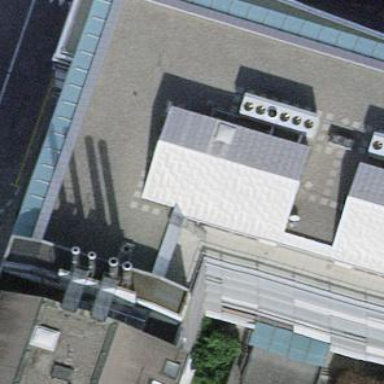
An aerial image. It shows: Office building.